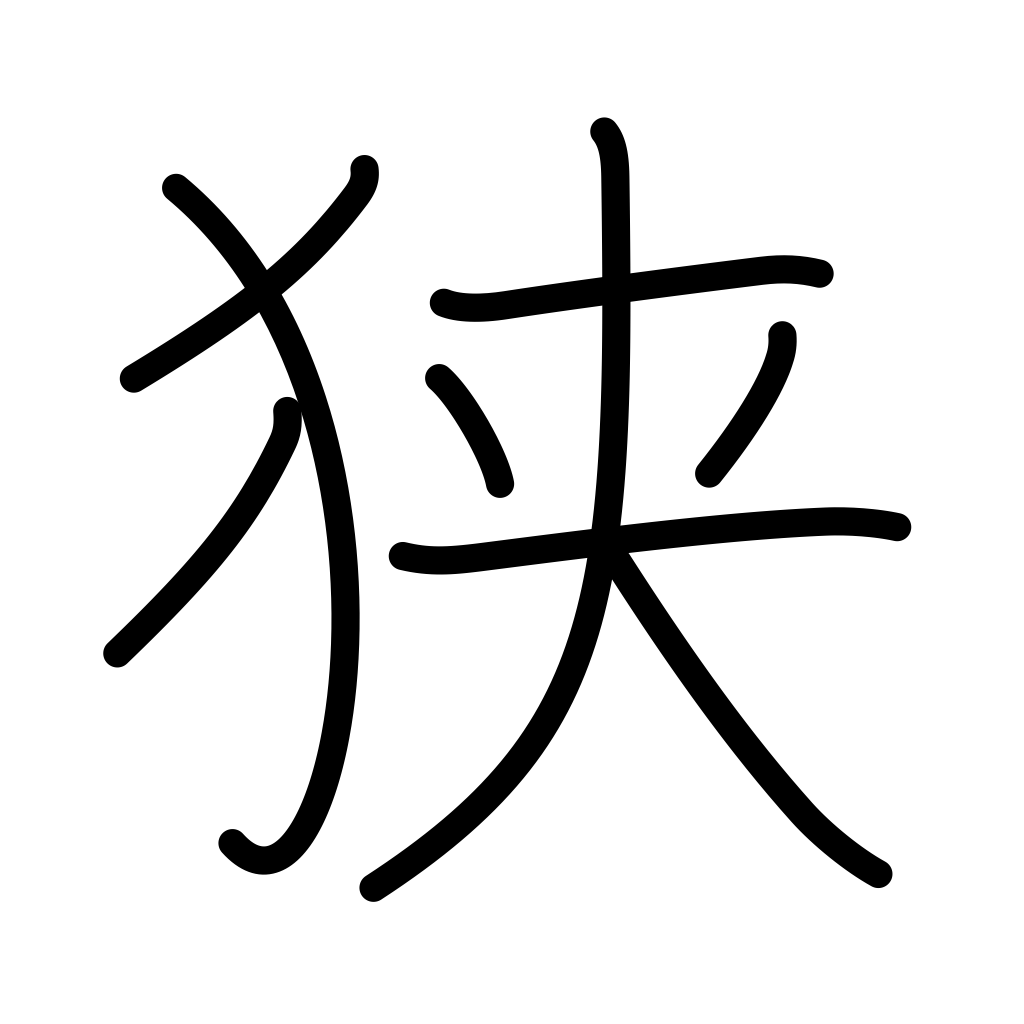
Meaning: cramped, narrow, contract, tight